Interaction volume radius: 10 \u00c5
Interaction volume height: 20 \u00c5
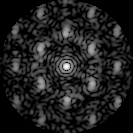
Disorder parameter: 0.5932